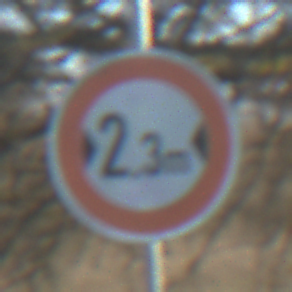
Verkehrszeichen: TatsaechlicheBreite2Komma3
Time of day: MorningAfternoon
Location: Outdoor (Nature)
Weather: Clear
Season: NotSpecified
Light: Natural